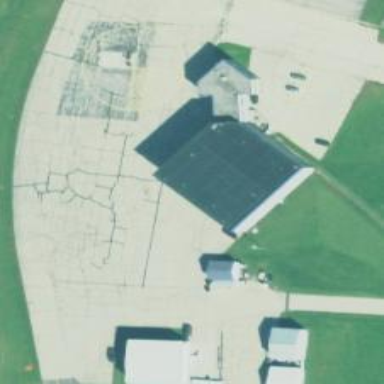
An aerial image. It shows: Hangar building at the airport.